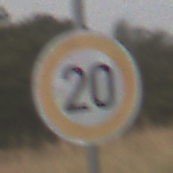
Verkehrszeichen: Geschwindigkeit20
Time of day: MorningAfternoon
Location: Outdoor (Nature)
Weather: Overcast
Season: NotSpecified
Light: Natural